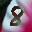
Label: 8